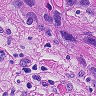
Metastatic tissue present: yes